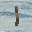
Label: 1